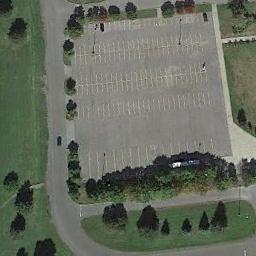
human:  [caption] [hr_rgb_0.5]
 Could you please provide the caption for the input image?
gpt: The parking lot with lots of empty parking spaces is surrounded by some lawns .

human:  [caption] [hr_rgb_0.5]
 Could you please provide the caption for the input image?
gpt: The parking lot is next to the grass and some trees .

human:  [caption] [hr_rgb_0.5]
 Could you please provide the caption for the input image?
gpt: There are many trees around the parking lot .

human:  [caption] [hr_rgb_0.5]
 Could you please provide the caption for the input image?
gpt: Six rows of cars were parked in the parking lot .

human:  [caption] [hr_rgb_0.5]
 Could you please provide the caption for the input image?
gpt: There are some green lawns around the parking lots with no cars .